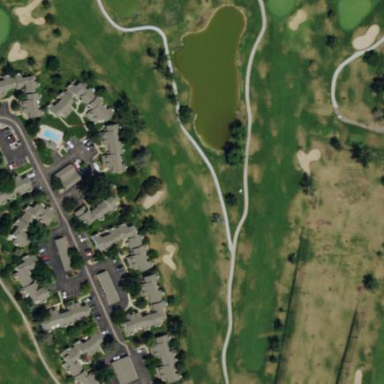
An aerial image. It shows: Well-maintained golf fairway on recreational ground dedicated to golf. The grass on the fairway is nicely mown.